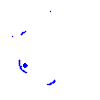
Particle: pion